Question: I want to create the following relationship. Obviously this is painfully basic but I'm falling at the first hurdle thanks to EF. In my database 'SubForm''s primary key, 'Id', is a foreign key referencing 'Application.Id' (enforcing the relationships). When I add a new 'Application' EF complains that I don't have a 'SubForm_Id' row, I don't want this as this would be obviously be a duplicate of the primary key. Can I add some annotations to the model to sort this out?

This brings me to another issue, if I want to add a new 'Application' with a new 'SubForm' to the database at the same time - how could I the 'Application Id' (it is defined in the db as an auto-increment int) to set it on the 'SubForm' object, or can EF do this for me?
Help would be appreciated.
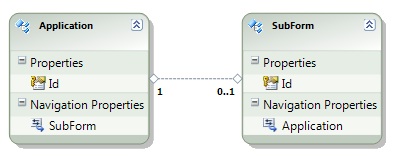
Answer: EF by convention assumes that your 'Application' table has a scalar property 'SubForm_Id' when you have a navigational property of type 'SubForm'. You need to explicitly configure the Shared Primary Key mapping.
'''
public class MyContext
{
protected override void OnModelCreating(DbModelBuilder modelBuilder)
{
modelBuilder.Entity<Application>()
.HasOptional(a => a.SubForm)
.WithRequired(s => s.Application);
}
}
'''
You can insert both as follows
'''
var app = new Application();
var subForm = new SubForm { Application = app };
db.SubForms.Add(subForm);
db.SaveChanges();
'''